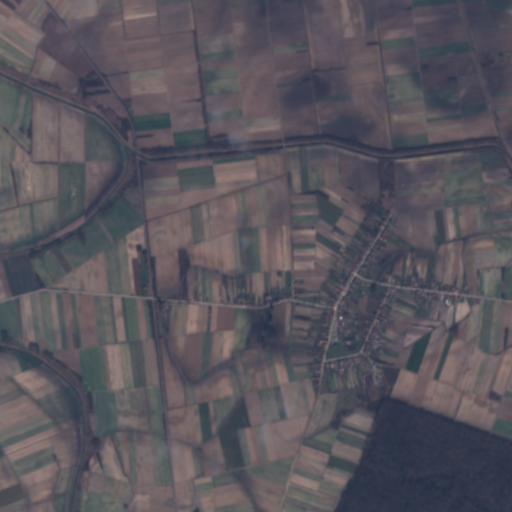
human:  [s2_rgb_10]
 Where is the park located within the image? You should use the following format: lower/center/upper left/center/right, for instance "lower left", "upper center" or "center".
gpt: The park is located in the lower right of the image.
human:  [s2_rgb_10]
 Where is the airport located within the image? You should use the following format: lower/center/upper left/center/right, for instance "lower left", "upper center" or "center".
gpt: There is no airport in the image.